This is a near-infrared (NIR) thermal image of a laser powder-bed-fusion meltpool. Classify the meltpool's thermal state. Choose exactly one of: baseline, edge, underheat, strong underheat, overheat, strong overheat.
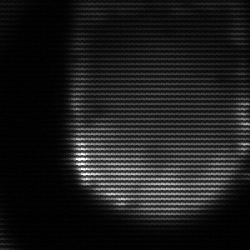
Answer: strong underheat